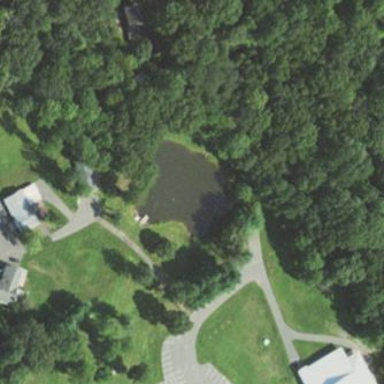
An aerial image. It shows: Peaceful pond surrounded by nature.